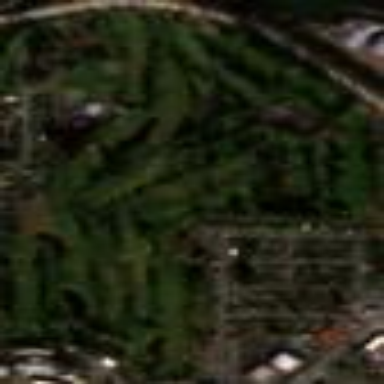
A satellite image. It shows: Golf course.